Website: lowes
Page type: billing-address
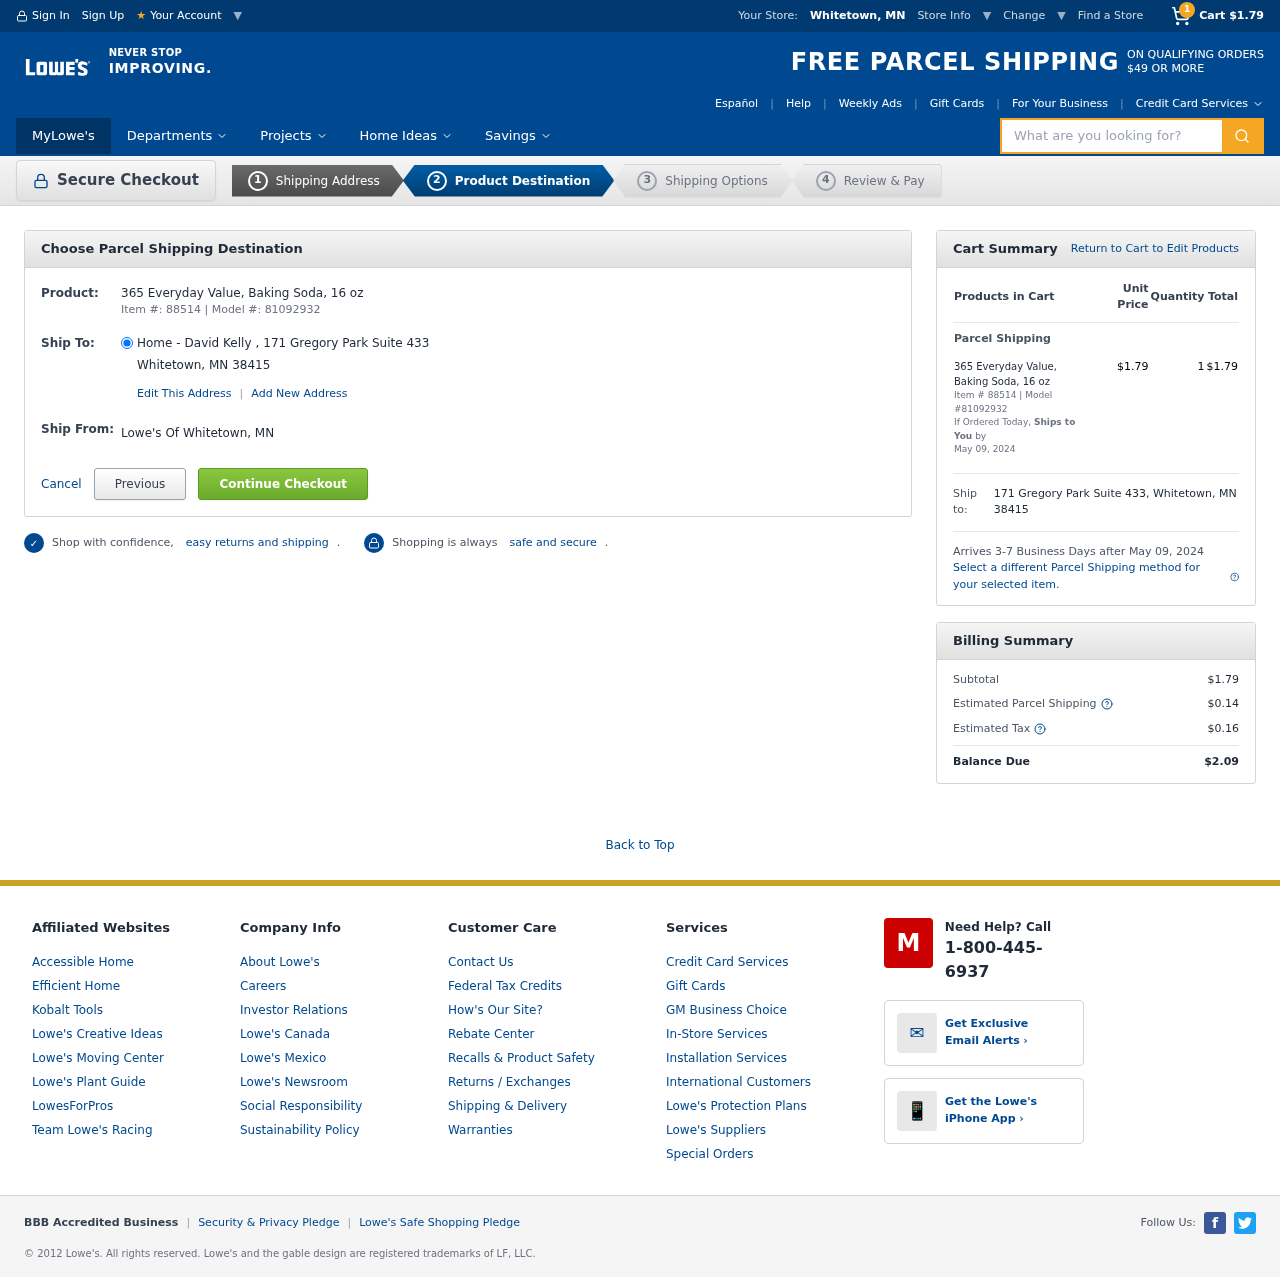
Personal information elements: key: PII_ADDRESS
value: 171 Gregory Park Suite 433, Whitetown, MN 38415
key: PII_CITY_STATE
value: Whitetown, MN
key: PII_CITY_STATE_ZIP
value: Whitetown, MN 38415
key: PII_FULLNAME
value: David Kelly
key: PII_STREET
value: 171 Gregory Park Suite 433
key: PII_CITY_STATE2
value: Whitetown, MN
Product elements: key: PRODUCT1_NAME
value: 365 Everyday Value, Baking Soda, 16 oz
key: PRODUCT1_PRICE
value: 1.79
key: PRODUCT1_QUANTITY
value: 1
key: PRODUCT1_ITEM_NUMBER
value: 88514
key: PRODUCT1_MODEL_NUMBER
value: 81092932
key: PRODUCT1_NAME2
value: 365 Everyday Value, Baking Soda, 16 oz
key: PRODUCT1_ITEM_NUMBER2
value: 88514
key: PRODUCT1_MODEL_NUMBER2
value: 81092932
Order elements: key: ORDER_NUM_ITEMS
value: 1
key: ORDER_SUBTOTAL
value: $1.79
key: ORDER_SHIPPING_DATE
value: May 09, 2024
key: ORDER_SHIPPING_DATE2
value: May 09, 2024
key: ORDER_SUBTOTAL2
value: $1.79
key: ORDER_SHIPPING_COST
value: $0.14
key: ORDER_TAX
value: $0.16
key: ORDER_TOTAL
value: $2.09
Search elements: key: HEADER_SEARCH
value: What are you looking for?